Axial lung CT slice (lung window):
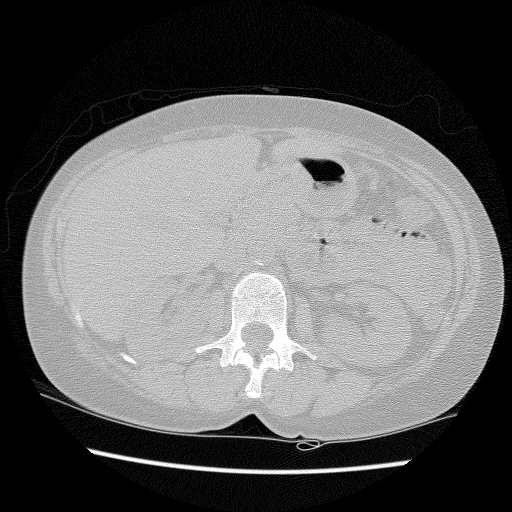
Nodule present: no